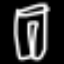
Label: pants